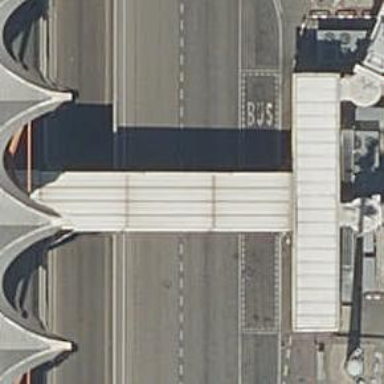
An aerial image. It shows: Airport gate.